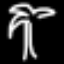
Label: palm tree